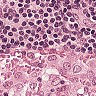
Metastatic tissue present: no